【题型】填空题　【知识点】解析几何　【难度】medium
在平面直角坐标系$xOy$中, 已知动点$P(a,b)$到两直线$l_1:y=2x$与$l_2:y=-\dfrac{1}{2}x+1$的距离之和为$\sqrt{5}$, 则$\dfrac{b}{a+5}$的取值范围是\underline{\quad\quad}.
【解答】
\vspace{8pt}
\noindent
\textbf{【答案】}$\left[-\dfrac{3}{11},\dfrac{9}{17}\right]$

\vspace{3pt}
\noindent
\textbf{【难度】}0.4

\vspace{3pt}
\noindent
\textbf{【知识点】}求分式型目标函数的最值、求点到直线的距离、斜率公式的应用

\vspace{3pt}
\noindent
\textbf{【分析】}由题意可知$P(a,b)$满足$|2a-b|+|a+2b-2|=5$为四边形的四边上任意一点, 然后画图由$\dfrac{b}{a+5}$几何意义求解即可.

\vspace{5pt}
\noindent
\textbf{【详解】}

\noindent
将直线$l_1:y=2x$与$l_2:y=-\dfrac{1}{2}x+1$的方程化为一般式为$l_1:2x-y=0$,

$l_2:x+2y-2=0$, 所以$P(a,b)$到两直线的距离之和为:
$\dfrac{|2a-b|}{\sqrt{5}}+\dfrac{|a+2b-2|}{\sqrt{5}}=\sqrt{5}$,
所以$|2a-b|+|a+2b-2|=5$.\textcircled{1}

\noindent
当$\begin{cases}2a-b\geq0 \\ a+2b-2\geq0\end{cases}$时, \textcircled{1} 式子变形为: $3a+b=7$;

\noindent
当$\begin{cases}2a-b\geq0 \\ a+2b-2<0\end{cases}$时, \textcircled{1} 式子变形为: $a-3b=3$;

\noindent
当$\begin{cases}2a-b<0 \\ a+2b-2\geq0\end{cases}$时, \textcircled{1} 式子变形为: $-a+3b=7$;

\noindent
当$\begin{cases}2a-b<0 \\ a+2b-2<0\end{cases}$时, \textcircled{1} 式子变形为: $-3a-b=3$;

\noindent
则动点$P(a,b)$的轨迹为如图所示的四边形的边.

\vspace{5pt}
\noindent
$\dfrac{b}{a+5}$的几何意义为四边形边上任意一点与$E(-5,0)$连线的斜率.

\noindent
$C\left(-\dfrac{3}{5},-\dfrac{6}{5}\right)$, $D\left(-\dfrac{8}{5},\dfrac{9}{5}\right)$, $k_{CE}=-\dfrac{3}{11}$, $k_{DE}=\dfrac{9}{17}$.

\noindent
则$\dfrac{b}{a+5}$的取值范围是: $\left[-\dfrac{3}{11},\dfrac{9}{17}\right]$.

\vspace{5pt}
\noindent
故答案为: $\left[-\dfrac{3}{11},\dfrac{9}{17}\right]$.
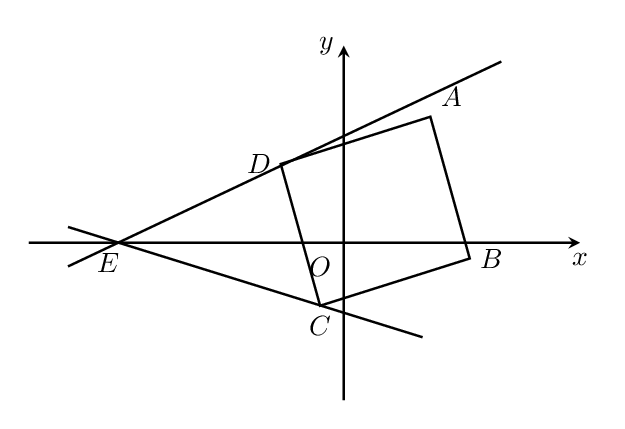